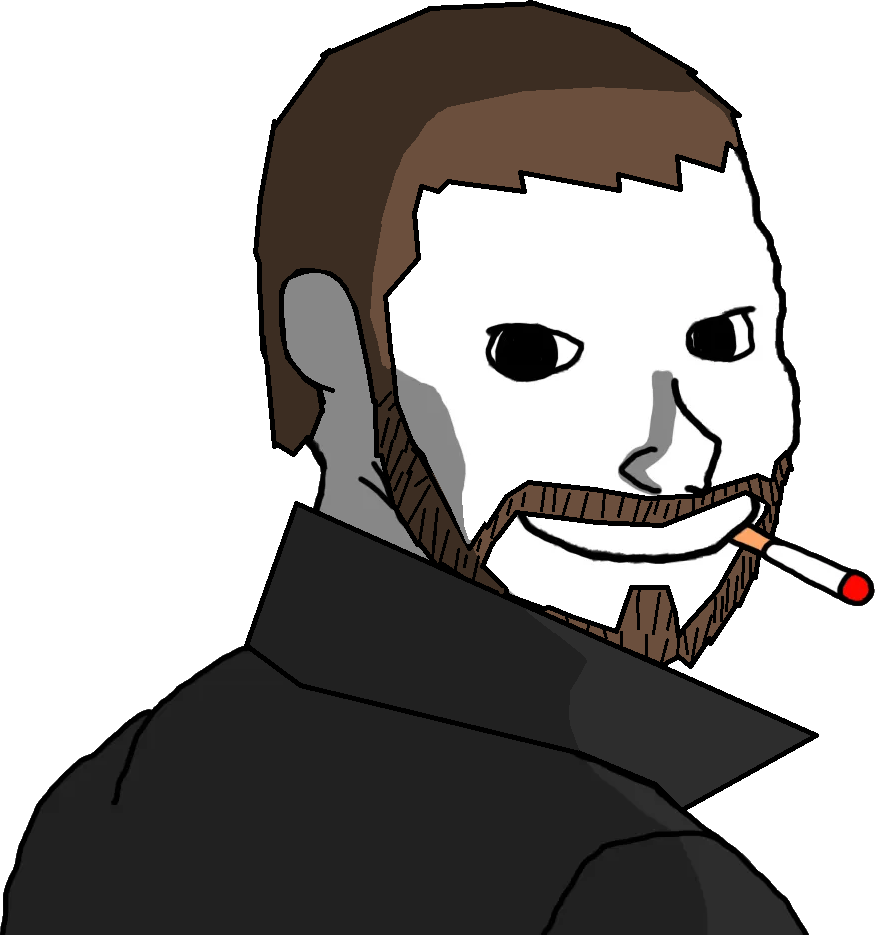
Label: 5_Oomer